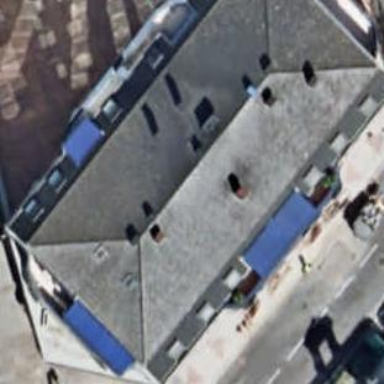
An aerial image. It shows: Residential building with distinctive double saltbox roof shape.